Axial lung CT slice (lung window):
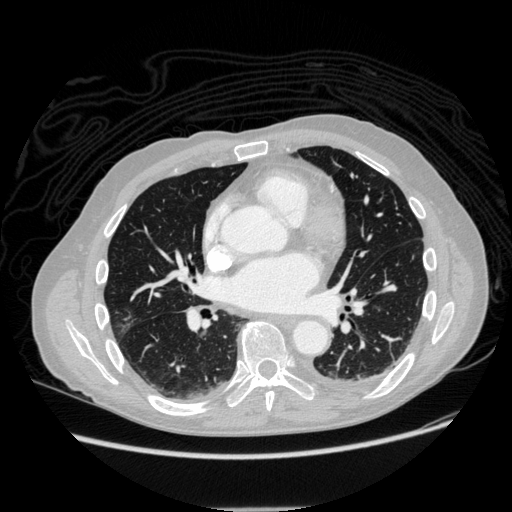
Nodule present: no